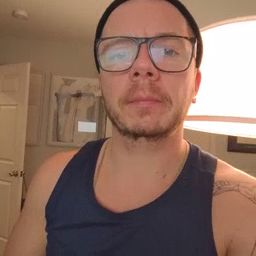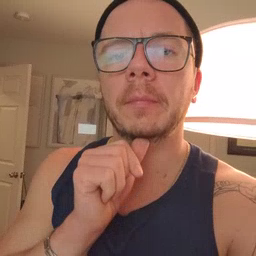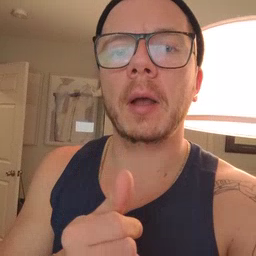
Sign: not